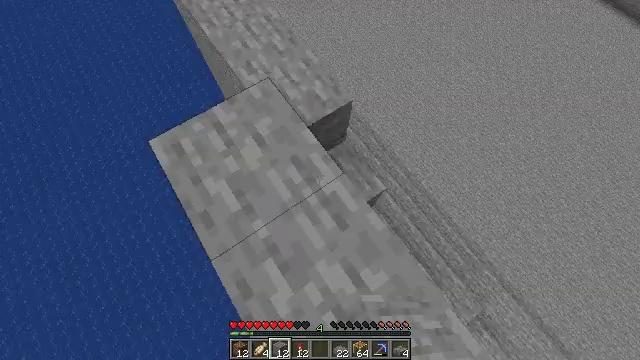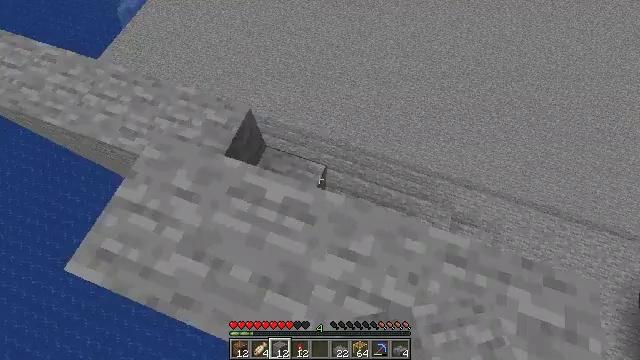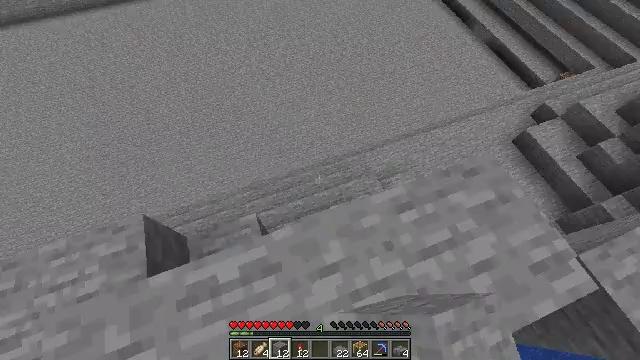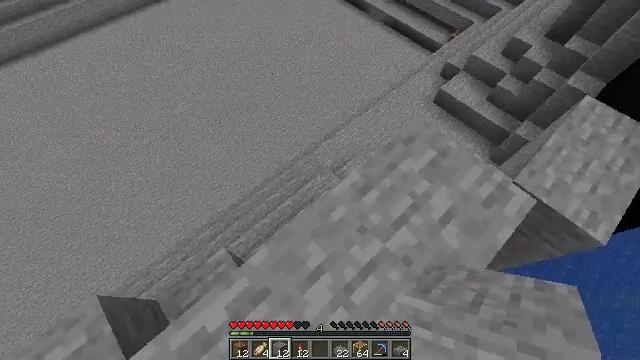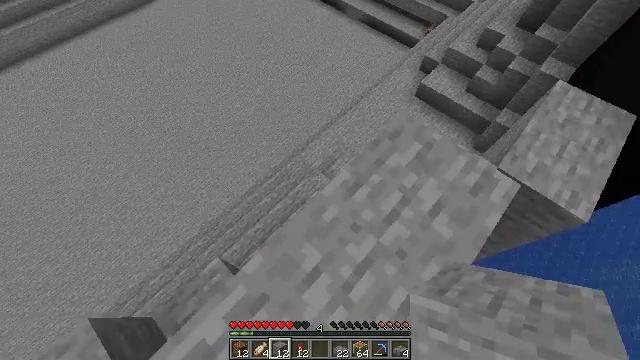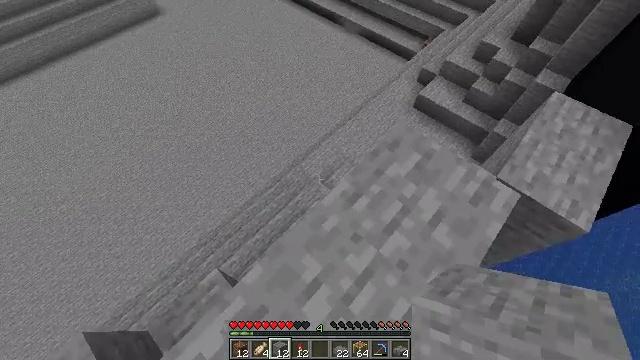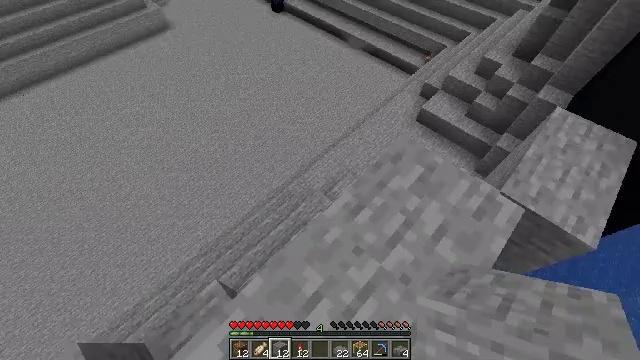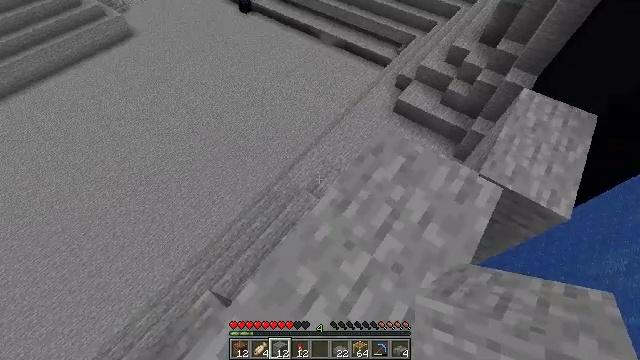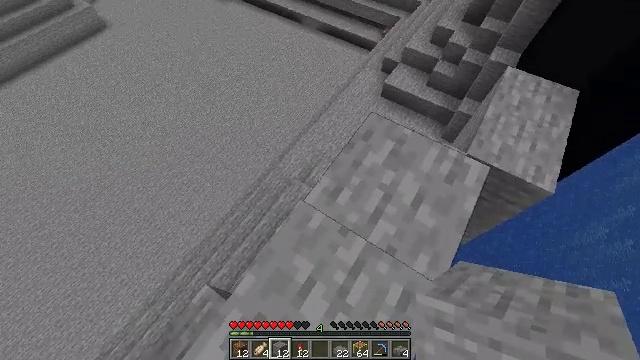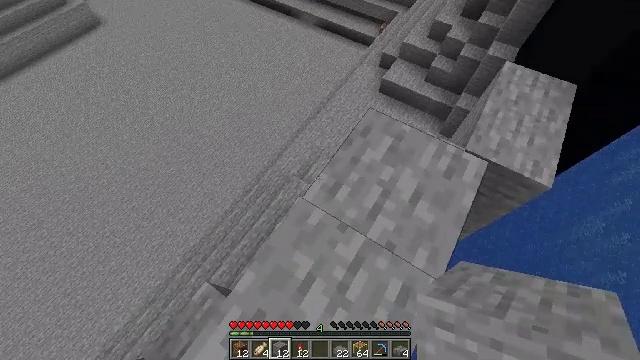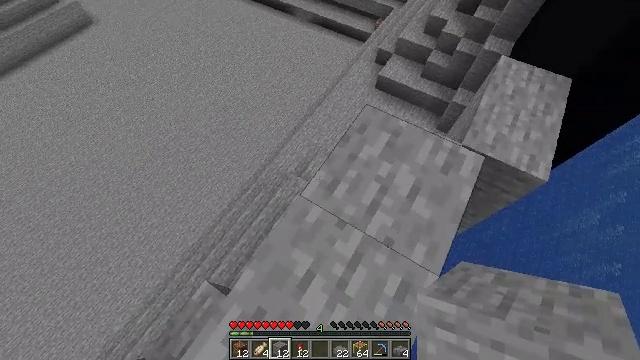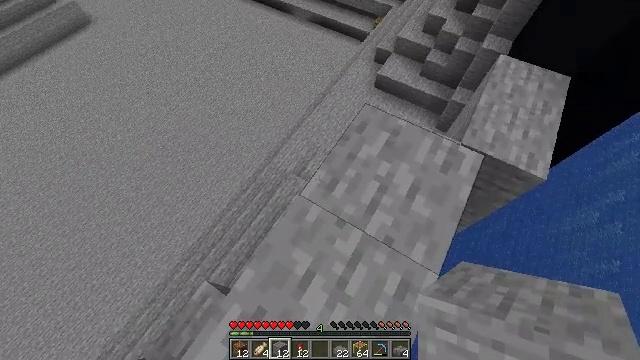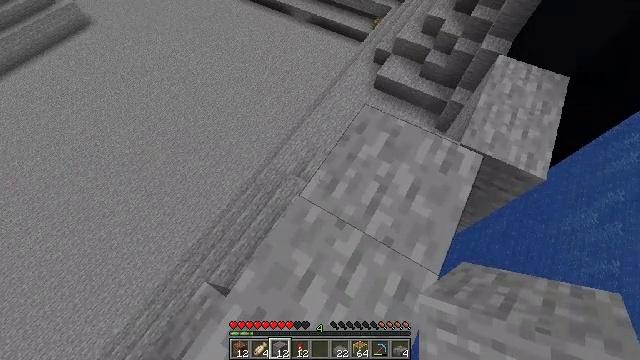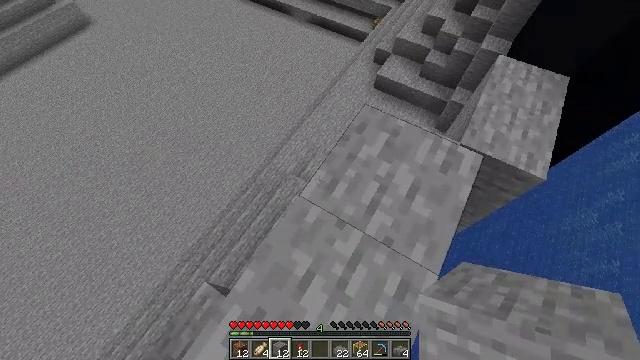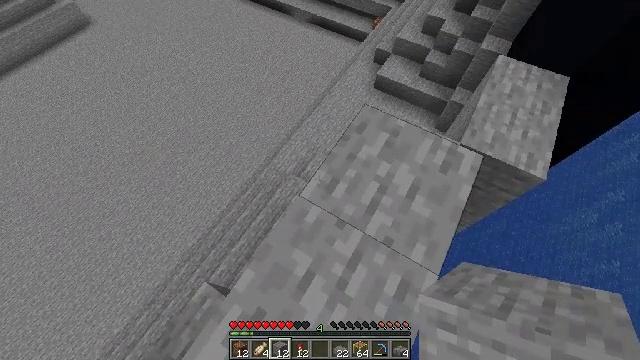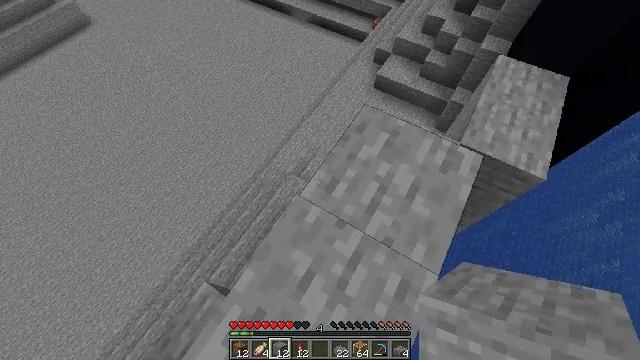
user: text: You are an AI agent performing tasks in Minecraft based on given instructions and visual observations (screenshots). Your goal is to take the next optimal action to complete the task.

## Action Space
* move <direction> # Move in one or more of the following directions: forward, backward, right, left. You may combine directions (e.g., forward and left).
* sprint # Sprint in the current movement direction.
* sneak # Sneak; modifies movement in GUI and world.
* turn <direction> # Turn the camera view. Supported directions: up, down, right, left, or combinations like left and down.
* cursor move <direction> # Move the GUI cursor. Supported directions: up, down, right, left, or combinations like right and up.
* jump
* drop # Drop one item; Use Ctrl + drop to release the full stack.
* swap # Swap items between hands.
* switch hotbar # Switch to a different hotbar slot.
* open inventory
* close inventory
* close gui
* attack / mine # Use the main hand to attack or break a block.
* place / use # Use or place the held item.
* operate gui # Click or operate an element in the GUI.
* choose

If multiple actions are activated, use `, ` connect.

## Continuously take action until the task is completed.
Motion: motion action
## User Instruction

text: Attack the shulker box to pick it up.
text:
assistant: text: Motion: turn right
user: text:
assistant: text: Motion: turn right and up
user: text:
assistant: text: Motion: turn right and up
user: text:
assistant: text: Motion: turn right
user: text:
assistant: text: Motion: turn up
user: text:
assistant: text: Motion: turn left and up
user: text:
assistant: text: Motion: turn right
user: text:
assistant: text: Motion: turn right and down
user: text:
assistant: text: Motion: no_op
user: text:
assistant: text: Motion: turn right
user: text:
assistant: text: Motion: no_op
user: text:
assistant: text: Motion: no_op
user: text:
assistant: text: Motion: no_op
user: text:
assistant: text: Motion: no_op
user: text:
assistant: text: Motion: no_op
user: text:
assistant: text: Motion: no_op
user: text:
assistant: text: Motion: no_op
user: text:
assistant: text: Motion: no_op
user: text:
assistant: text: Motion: no_op
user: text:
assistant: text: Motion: no_op
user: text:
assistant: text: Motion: no_op
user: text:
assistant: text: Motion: no_op
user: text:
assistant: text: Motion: no_op
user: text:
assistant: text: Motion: no_op
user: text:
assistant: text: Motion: no_op
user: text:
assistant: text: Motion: no_op
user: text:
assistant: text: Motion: no_op
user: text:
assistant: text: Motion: no_op
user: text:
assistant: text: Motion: no_op
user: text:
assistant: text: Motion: no_op